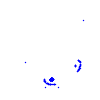
Particle: pion